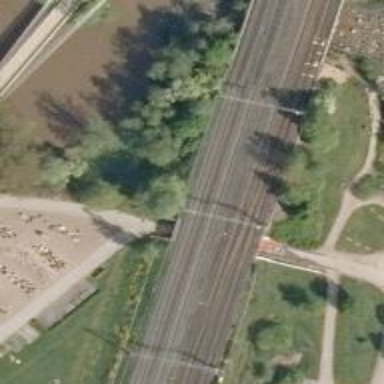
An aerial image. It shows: Asphalt cycleway that also serves as portage way for whitewater activities.